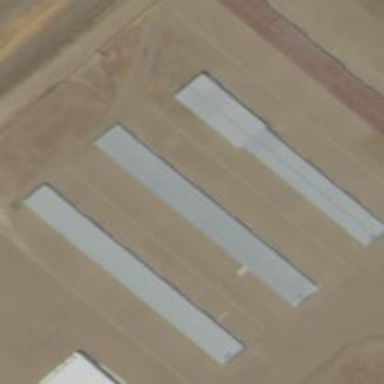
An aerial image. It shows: Hangar located at airport.